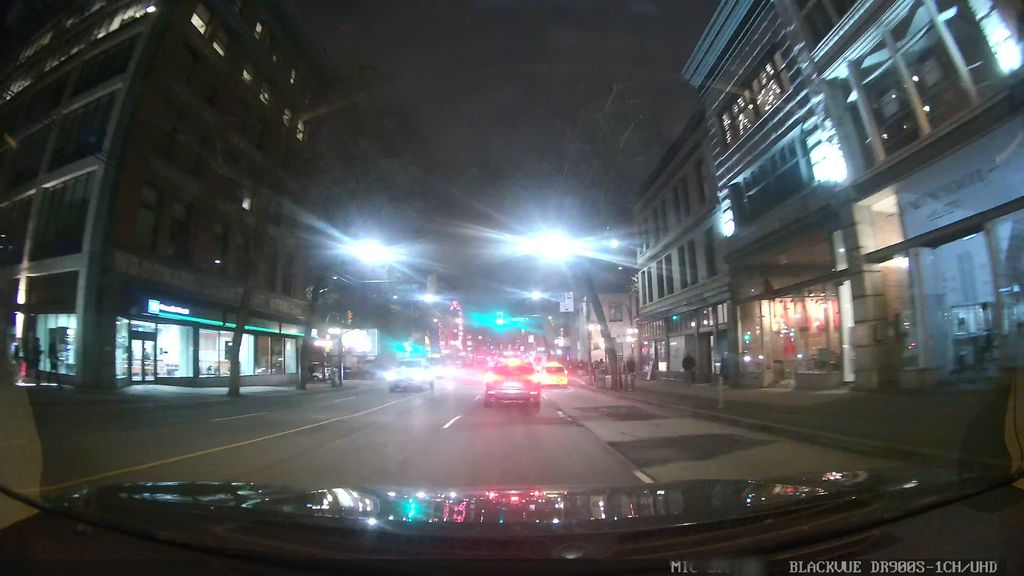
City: vancouver